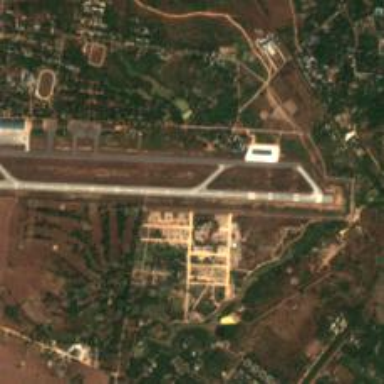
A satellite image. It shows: View of runway in airport.